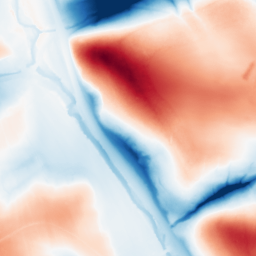
Category: classical
Decomposition family: gaussian_anisotropic
Decomposition parameters: sigma_x: 5
sigma_y: 50
Upsampling method: cubic_mitchell
Upsampling parameters: scale: 4
Upsampling scale: 4